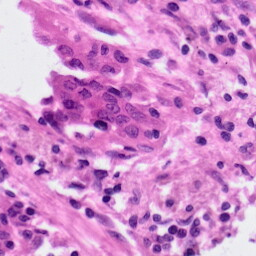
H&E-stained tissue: Lung